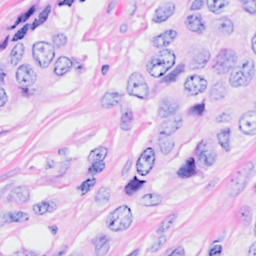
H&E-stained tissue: Breast